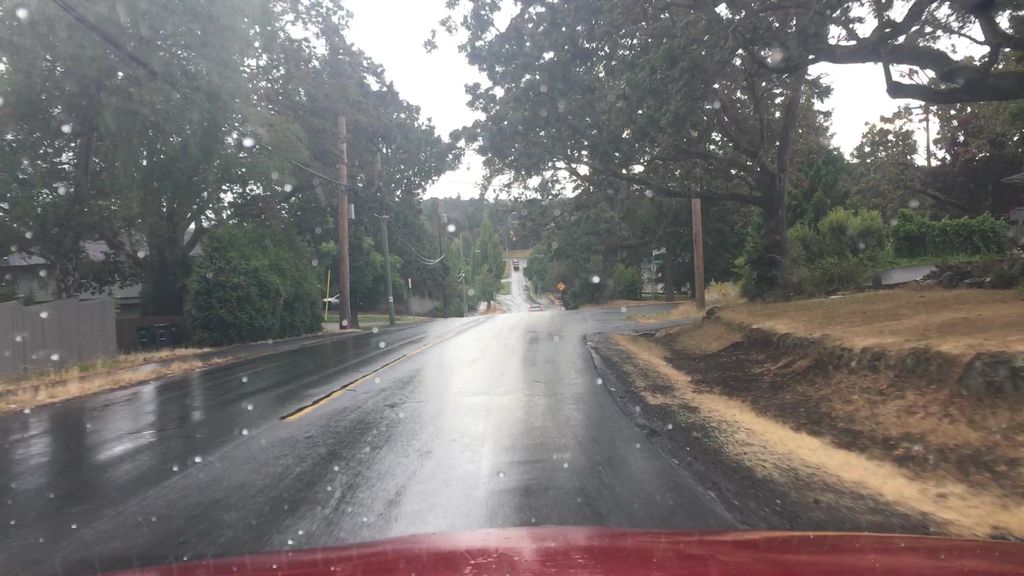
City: victoria